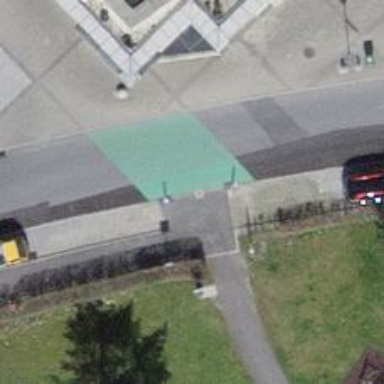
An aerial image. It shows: Marked footway crossing with surface markings.